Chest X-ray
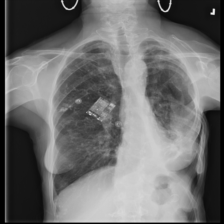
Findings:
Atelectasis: negative
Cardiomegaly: negative
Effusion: negative
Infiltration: negative
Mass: negative
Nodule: negative
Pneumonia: negative
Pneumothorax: negative
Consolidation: negative
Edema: negative
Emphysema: negative
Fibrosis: negative
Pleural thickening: negative
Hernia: negative